Interaction volume radius: 5 \u00c5
Interaction volume height: 25 \u00c5
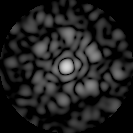
Disorder parameter: 0.7242